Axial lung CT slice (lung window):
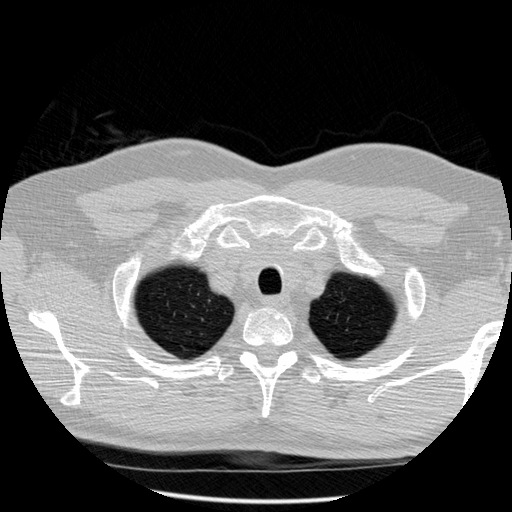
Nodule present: no